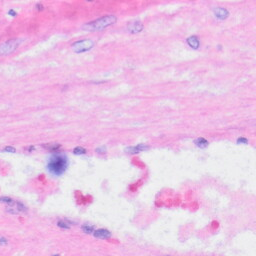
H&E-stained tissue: Liver